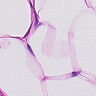
Metastatic tissue present: no